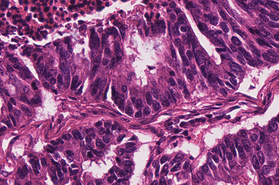
Tumor epithelial tissue: yes
Tumor-associated stroma tissue: yes
Normal tissue: no